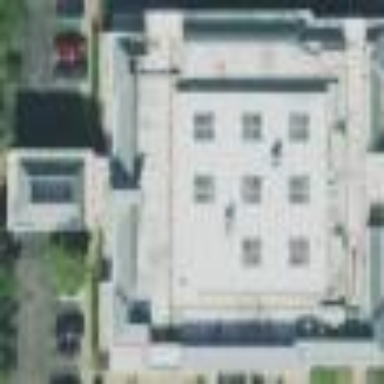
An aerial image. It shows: Hotel building.